The image is a wavelet scalogram (time versus scale/frequency) of a rolling-element bearing's vibration signal. Based on the visible evidence, which condition applies: normal, inner_race, outer_race, ball?
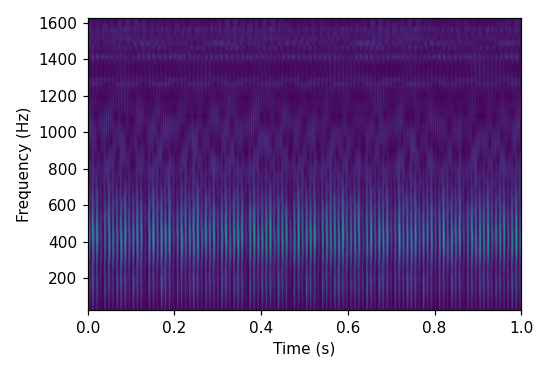
Answer: outer_race